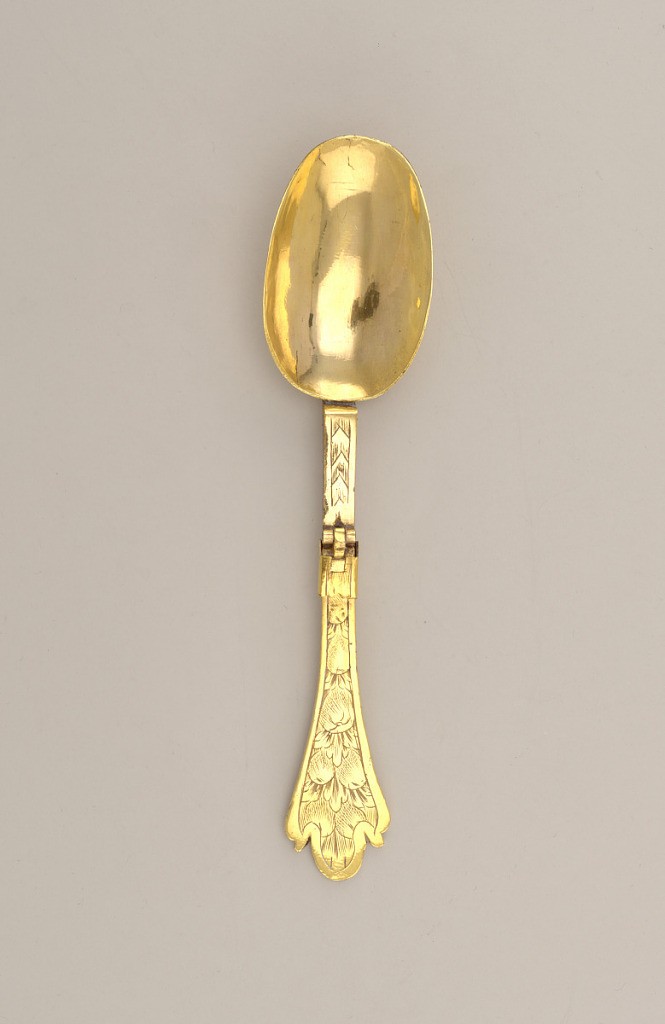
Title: Folding Spoon From a Traveling Cutlery Set
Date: ca. 1700–10
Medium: brass
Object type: spoon
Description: Oval-shaped rattail spoonbowl. Flat, slightly curved neck with hinge and small sliding sleeve. Flat handle with trifid end. Engraved with v-shaped pattern at the front and back of neck. The handle is engraved on both sides with stylized leaves and fruits. The bowl bends forward.